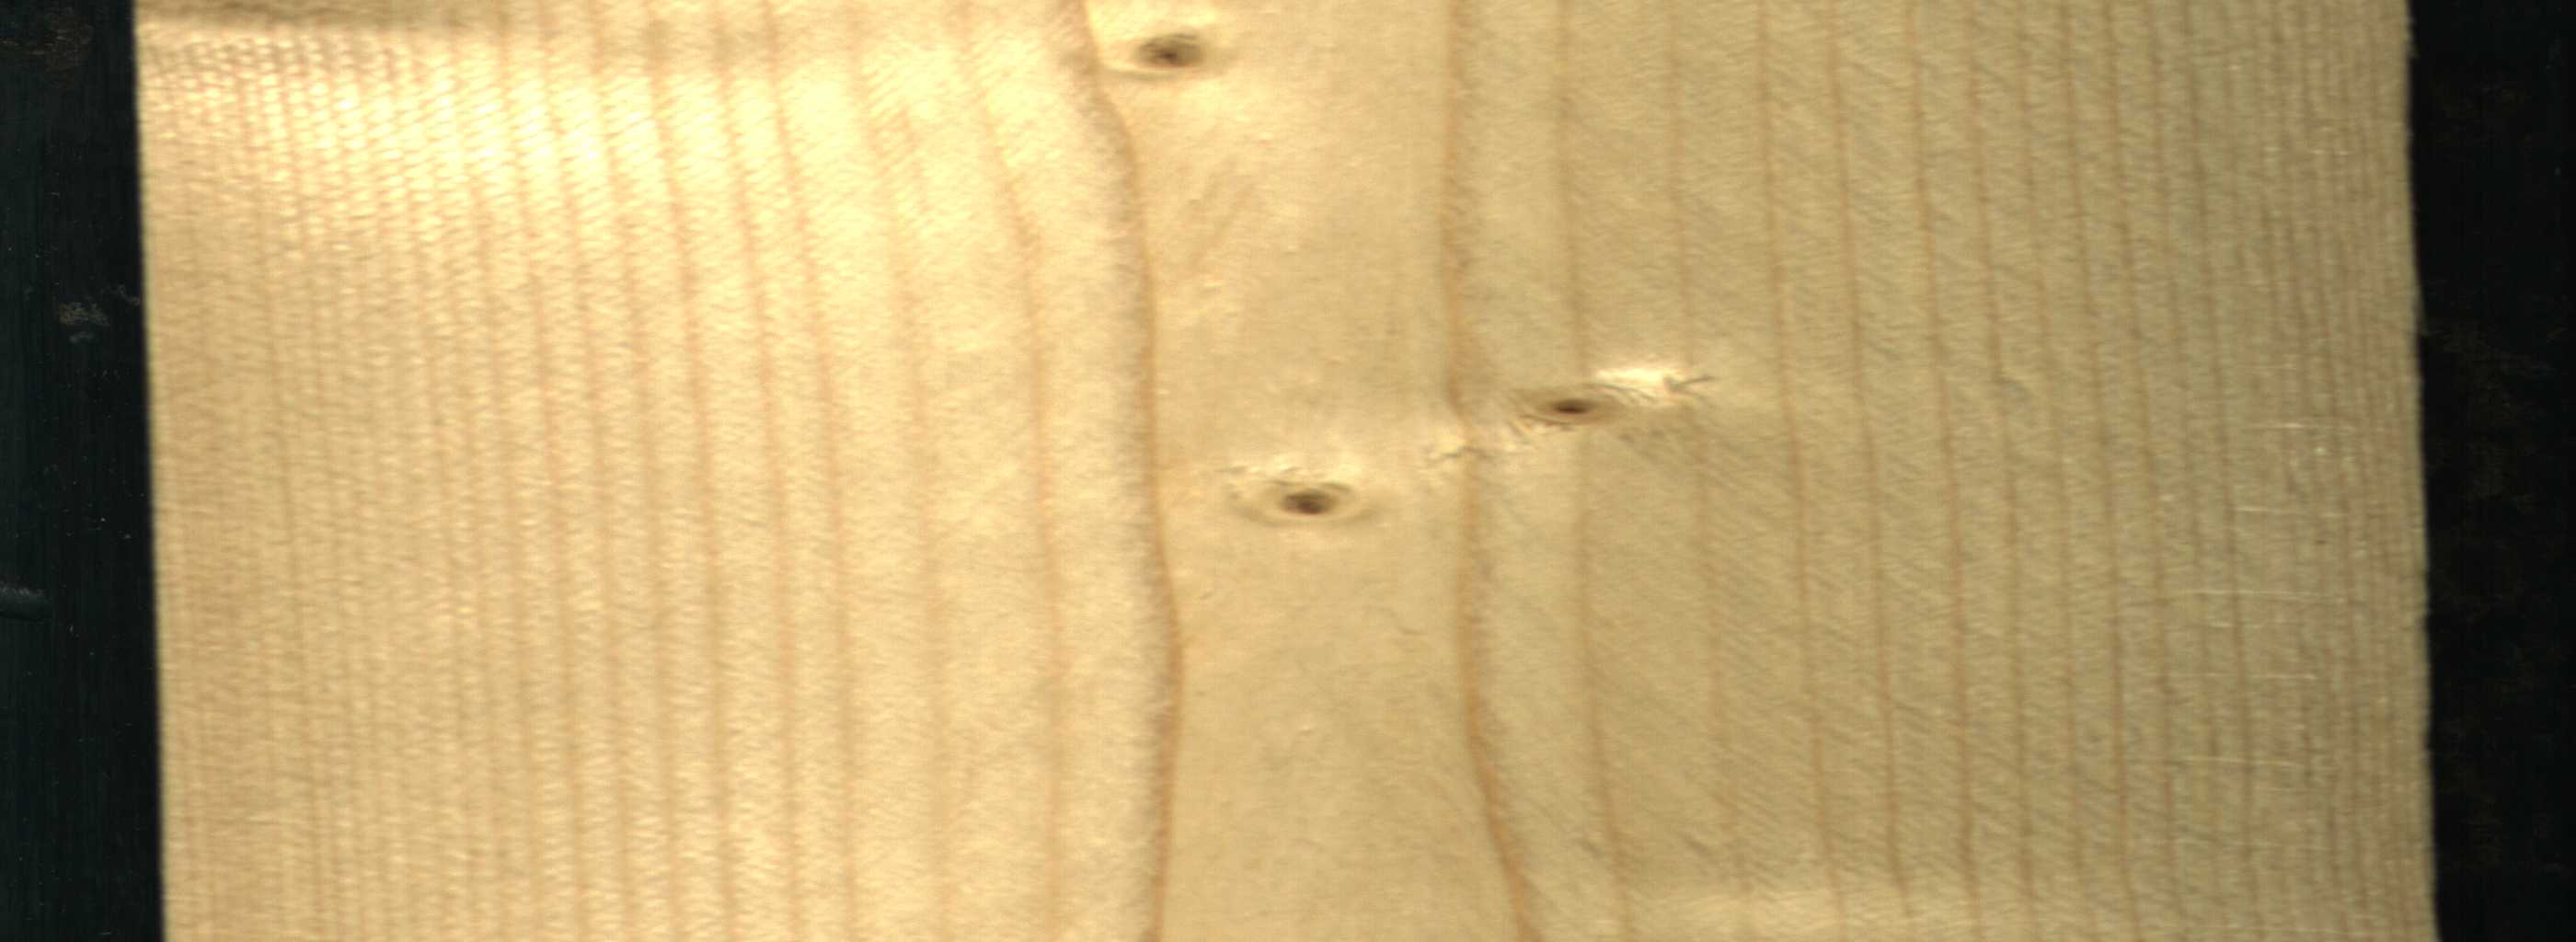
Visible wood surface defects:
Live_Knot
Live_Knot
Live_Knot